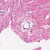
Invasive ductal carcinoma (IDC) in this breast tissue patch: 1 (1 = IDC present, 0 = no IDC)